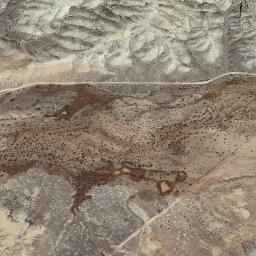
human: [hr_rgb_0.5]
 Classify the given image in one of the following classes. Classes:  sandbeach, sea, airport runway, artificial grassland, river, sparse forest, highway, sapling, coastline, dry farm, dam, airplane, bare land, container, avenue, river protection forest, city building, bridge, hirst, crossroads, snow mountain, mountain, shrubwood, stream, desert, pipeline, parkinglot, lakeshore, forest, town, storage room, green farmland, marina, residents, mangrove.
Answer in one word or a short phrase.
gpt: mountain